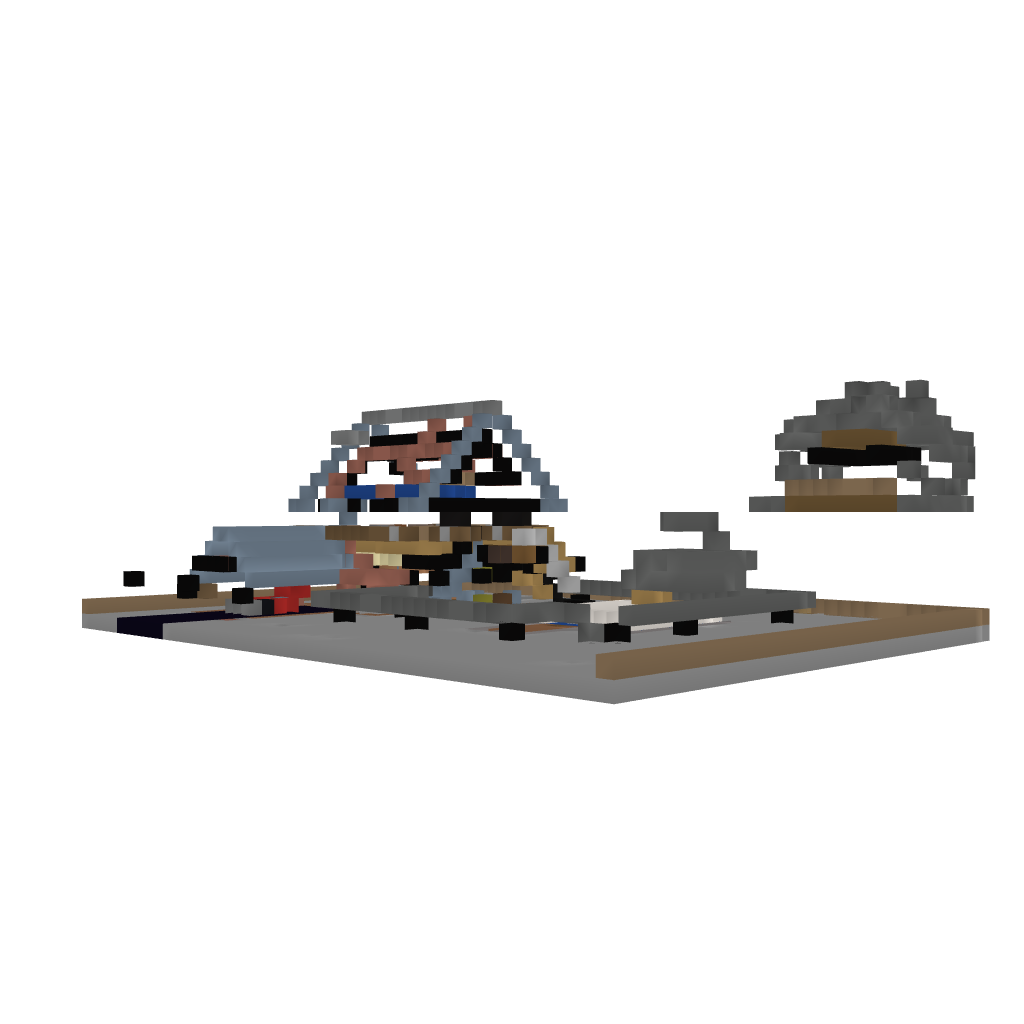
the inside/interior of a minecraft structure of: rustic house